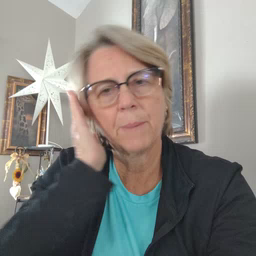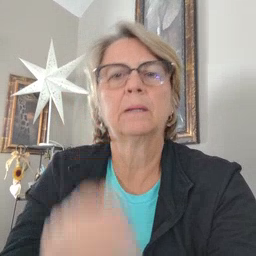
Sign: bed